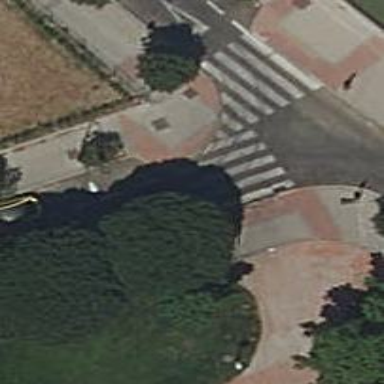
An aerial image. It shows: Zebra crossing on footway.